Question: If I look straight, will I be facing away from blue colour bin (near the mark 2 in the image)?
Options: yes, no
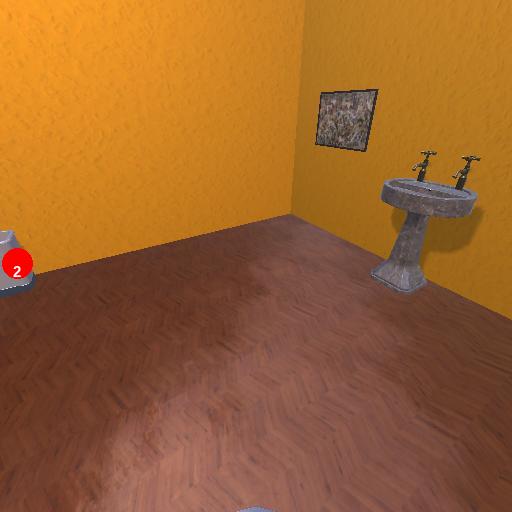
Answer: yes